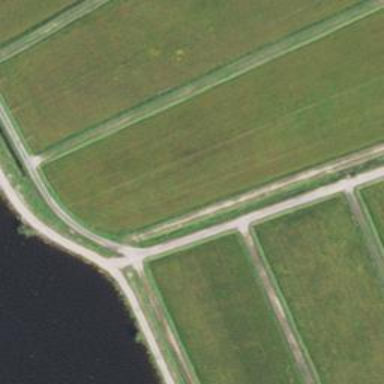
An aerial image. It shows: Canal.